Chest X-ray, AP view. Patient: 53 years old, sex F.
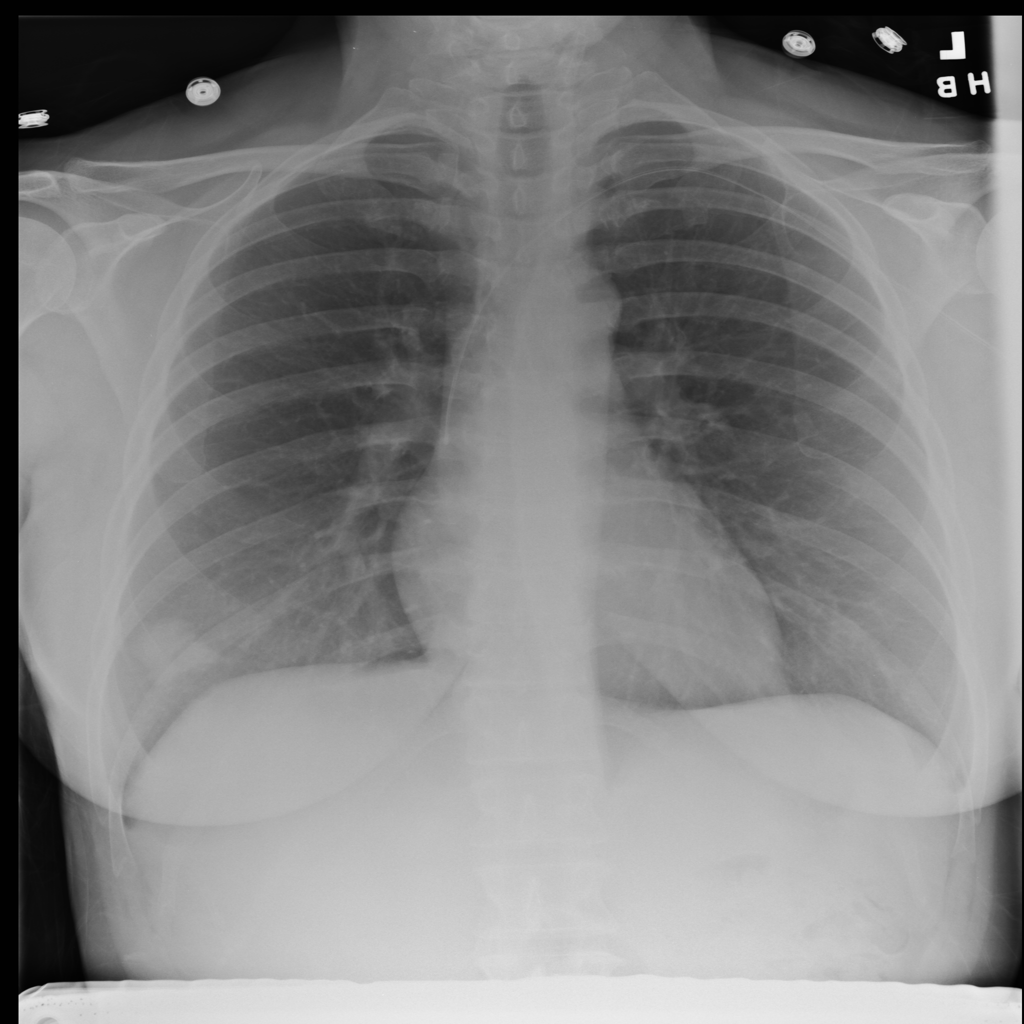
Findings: Nodule